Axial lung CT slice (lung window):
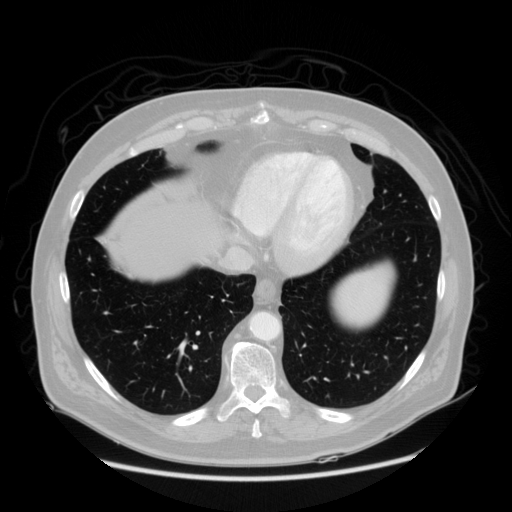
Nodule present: no